Field crop: maize
Growth stage: 2
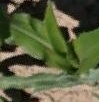
Species: maize